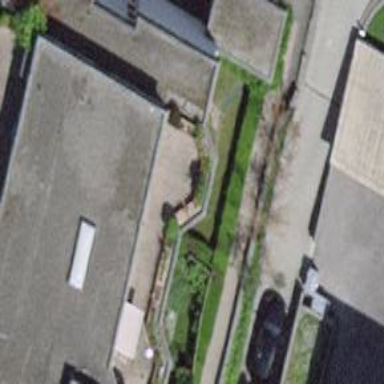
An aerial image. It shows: Hedge barrier.